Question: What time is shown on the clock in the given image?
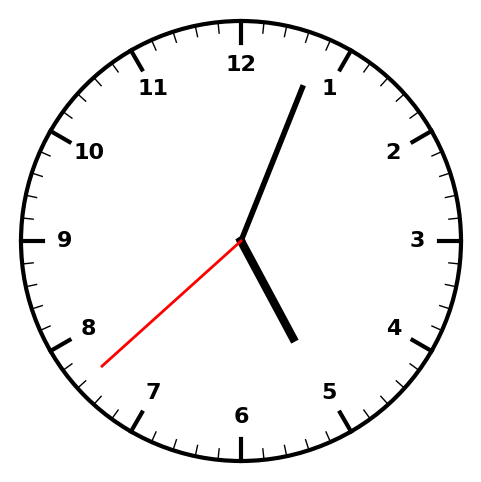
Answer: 05:03:38